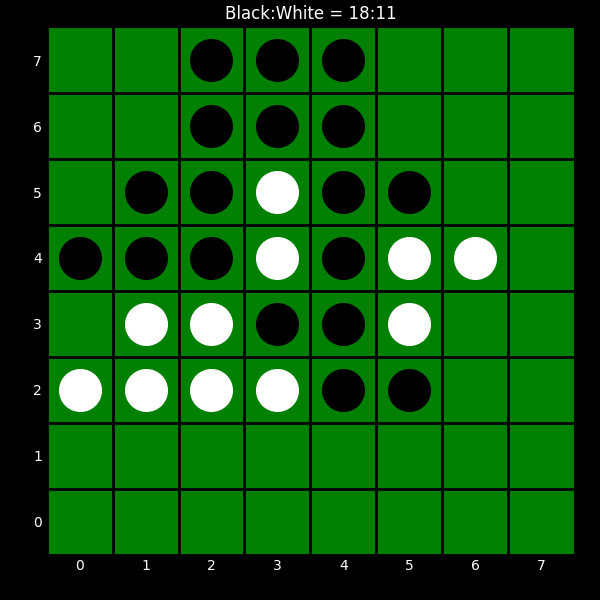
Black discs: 18
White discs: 11